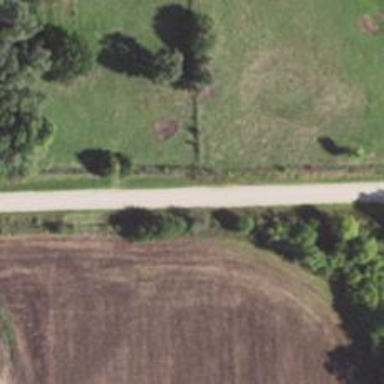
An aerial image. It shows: Unclassified road.